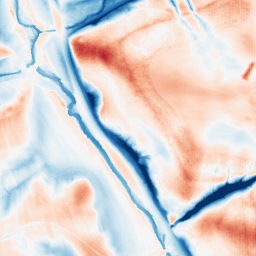
Category: edge_preserving
Decomposition family: guided
Decomposition parameters: radius: 16
eps: 0.01
Upsampling method: fft_zeropad
Upsampling parameters: scale: 8
Upsampling scale: 8